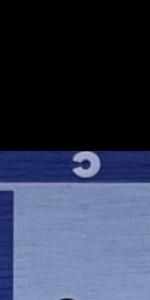
Label: Empty